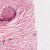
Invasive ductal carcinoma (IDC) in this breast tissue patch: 1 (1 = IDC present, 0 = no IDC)